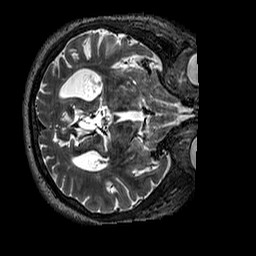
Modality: T2w
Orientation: axial
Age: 64
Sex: male
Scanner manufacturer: siemens
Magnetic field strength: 3 T
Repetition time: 3.2 s
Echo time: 0.567 s